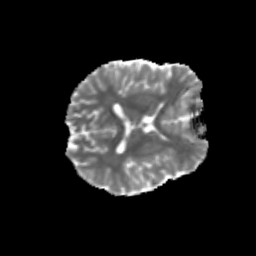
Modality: MD
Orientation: axial
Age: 19
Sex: male
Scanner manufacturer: siemens
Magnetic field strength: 3 T
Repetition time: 3.5 s
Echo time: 0.125 s